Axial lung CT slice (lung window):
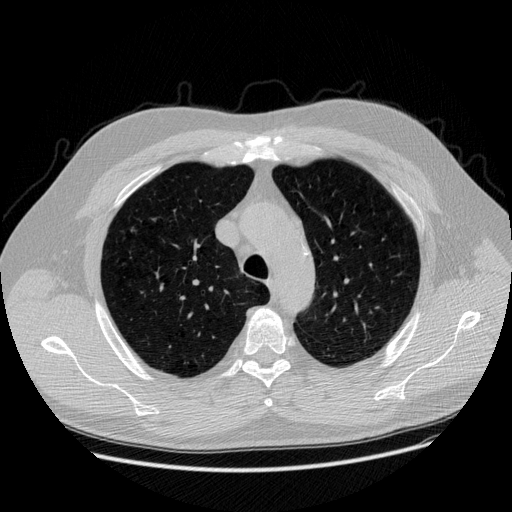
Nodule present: no